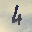
Label: 4